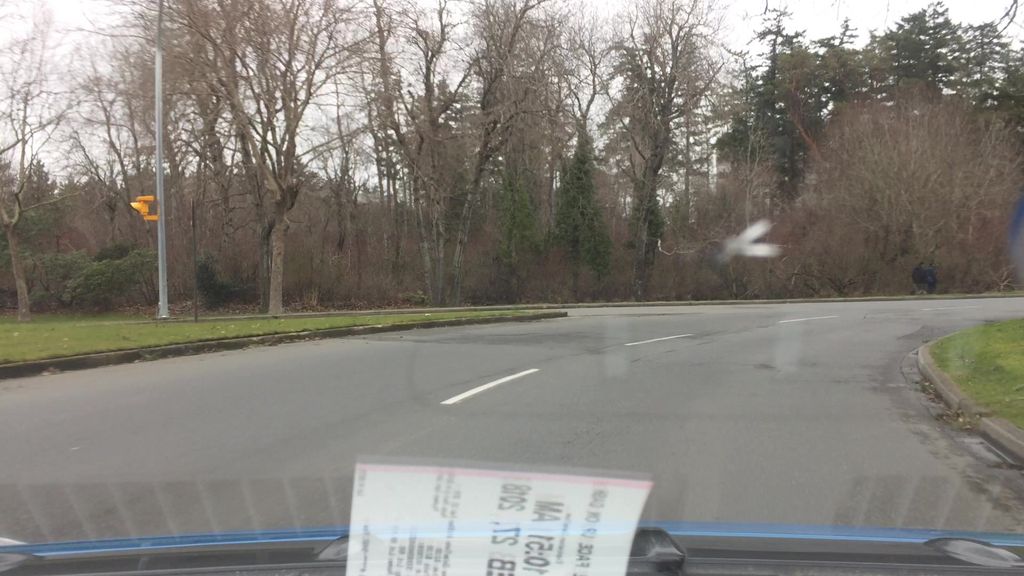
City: victoria